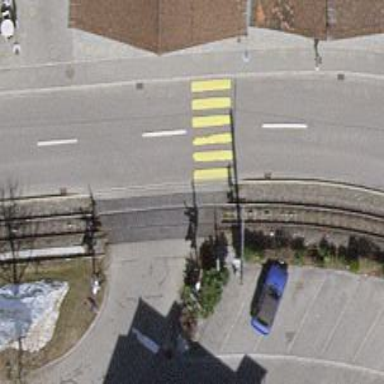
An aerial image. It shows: Railway crossing.